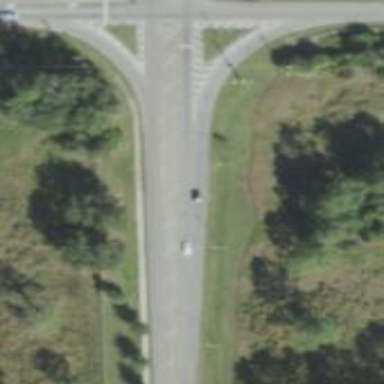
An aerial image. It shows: Asphalt road that is classified as tertiary link.